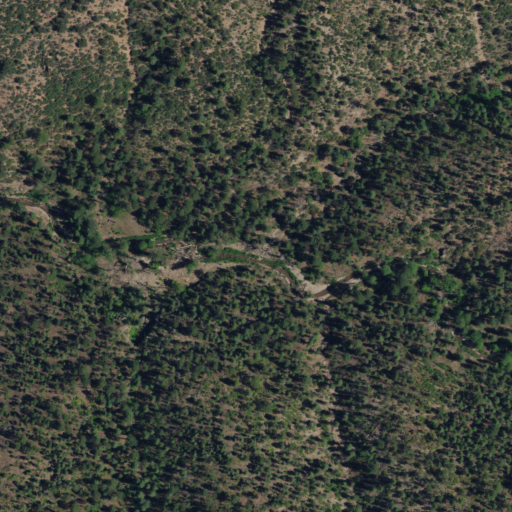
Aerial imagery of valley in New Mexico named Bear Canyon containing evergreen forest and shrub